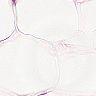
Metastatic tissue present: no